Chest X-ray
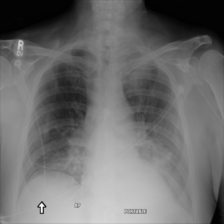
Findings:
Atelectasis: negative
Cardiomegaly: negative
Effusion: negative
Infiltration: positive
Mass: negative
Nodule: negative
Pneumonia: negative
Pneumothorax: negative
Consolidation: negative
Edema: negative
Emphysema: negative
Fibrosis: negative
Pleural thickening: negative
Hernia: negative